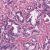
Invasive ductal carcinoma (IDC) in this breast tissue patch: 1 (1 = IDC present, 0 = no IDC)